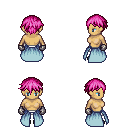
a pixel art fantasy rpg character, female body template, human, tanned skin, overskirt, white pants, pink short bangs hairstyle, metal gloves, black shoes, four views (front, back, left, right), 2x2 character sprite sheet, small pixel art, hard edges, no anti-aliasing